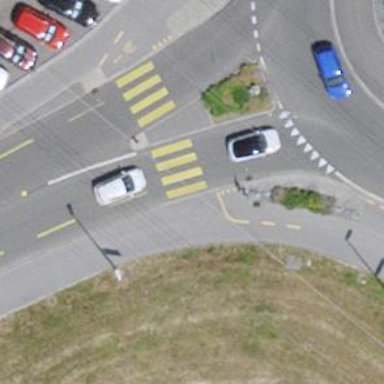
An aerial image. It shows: Marked zebra crossing with pedestrian island.